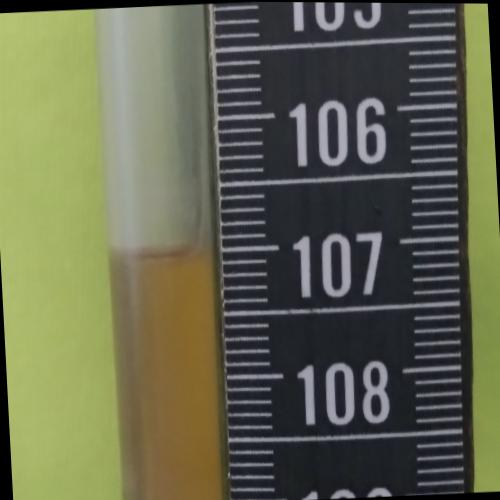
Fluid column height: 107.0 cm